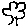
Label: tree